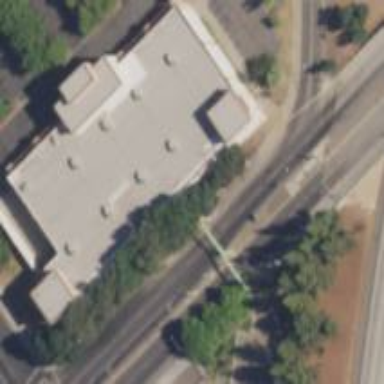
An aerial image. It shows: Building.